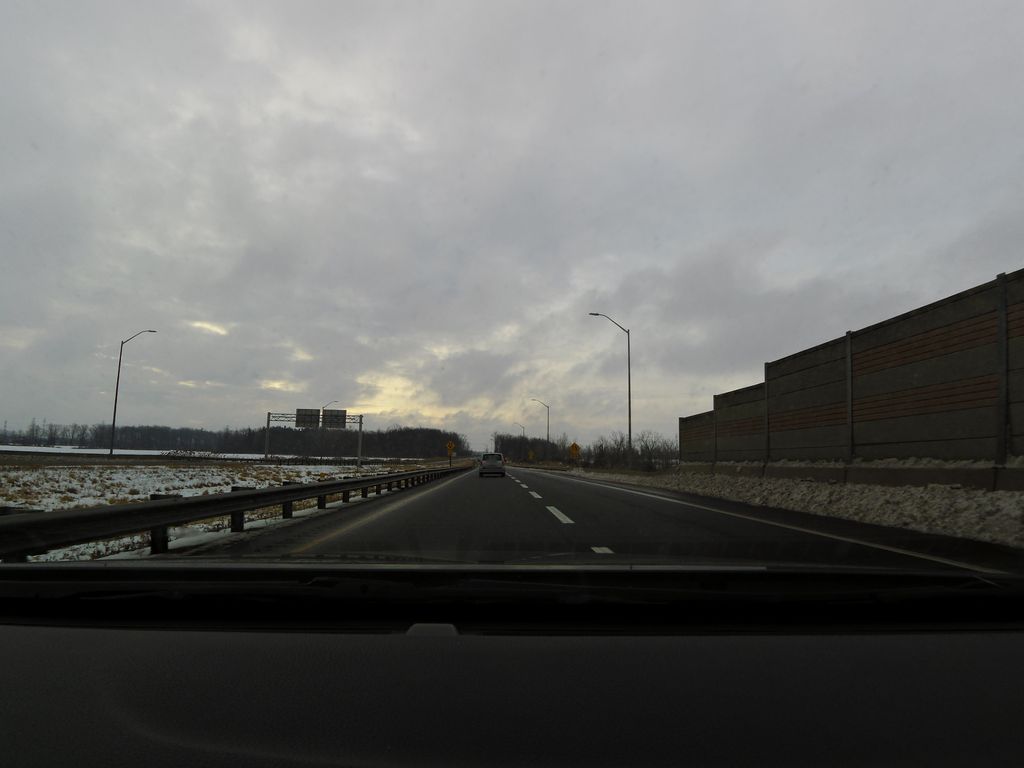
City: hamilton